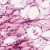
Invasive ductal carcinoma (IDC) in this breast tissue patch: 0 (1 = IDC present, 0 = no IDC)